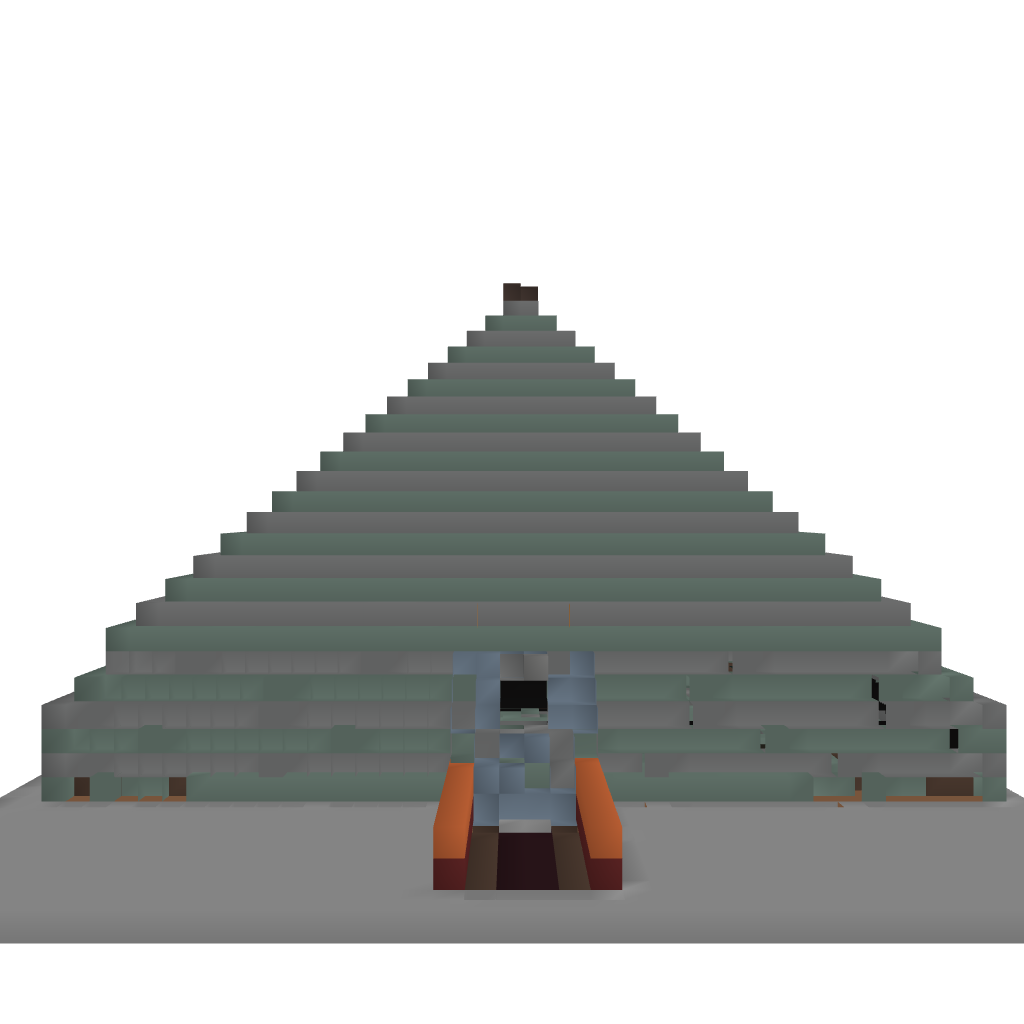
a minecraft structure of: The Hostile Mob Temple